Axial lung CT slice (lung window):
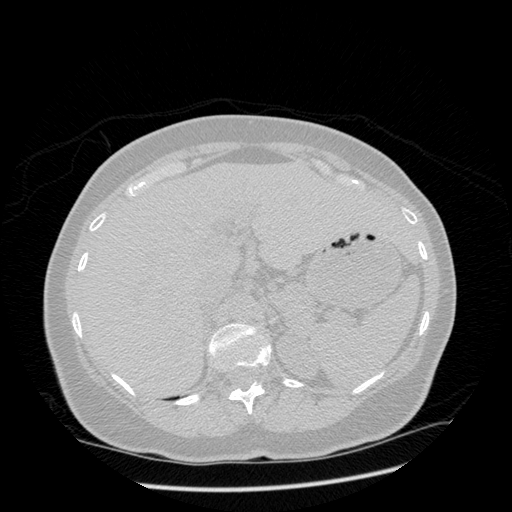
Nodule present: no